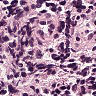
Metastatic tissue present: no